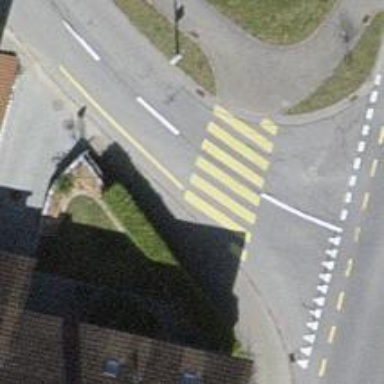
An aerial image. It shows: Uncontrolled zebra crossing with notable zebra markings.